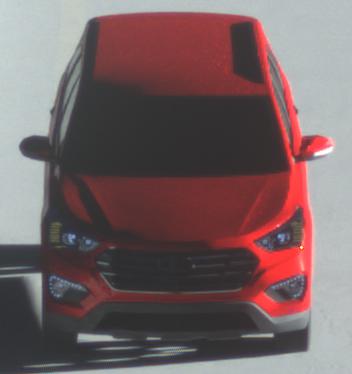
Make: Hyundai
Model: Santa Fe 2.4 GDI
Detailed model: Santa Fe (DM)
Model produced from: 2017/08
Model produced until: 2018/01
Doors: 5
Color: red
Road condition: dry road
Daytime: sunrise or sunset
Contrast: high contrast